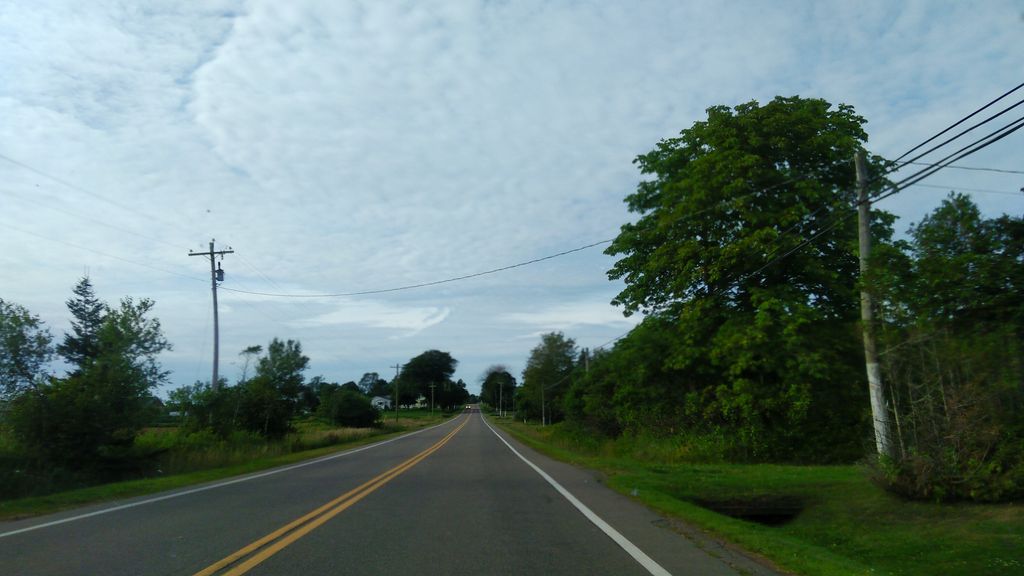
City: charlottetown